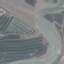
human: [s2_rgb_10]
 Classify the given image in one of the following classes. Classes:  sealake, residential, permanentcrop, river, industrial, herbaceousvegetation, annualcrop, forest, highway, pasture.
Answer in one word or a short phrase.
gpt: River